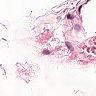
Metastatic tissue present: no